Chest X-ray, PA view. Patient: 54 years old, sex F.
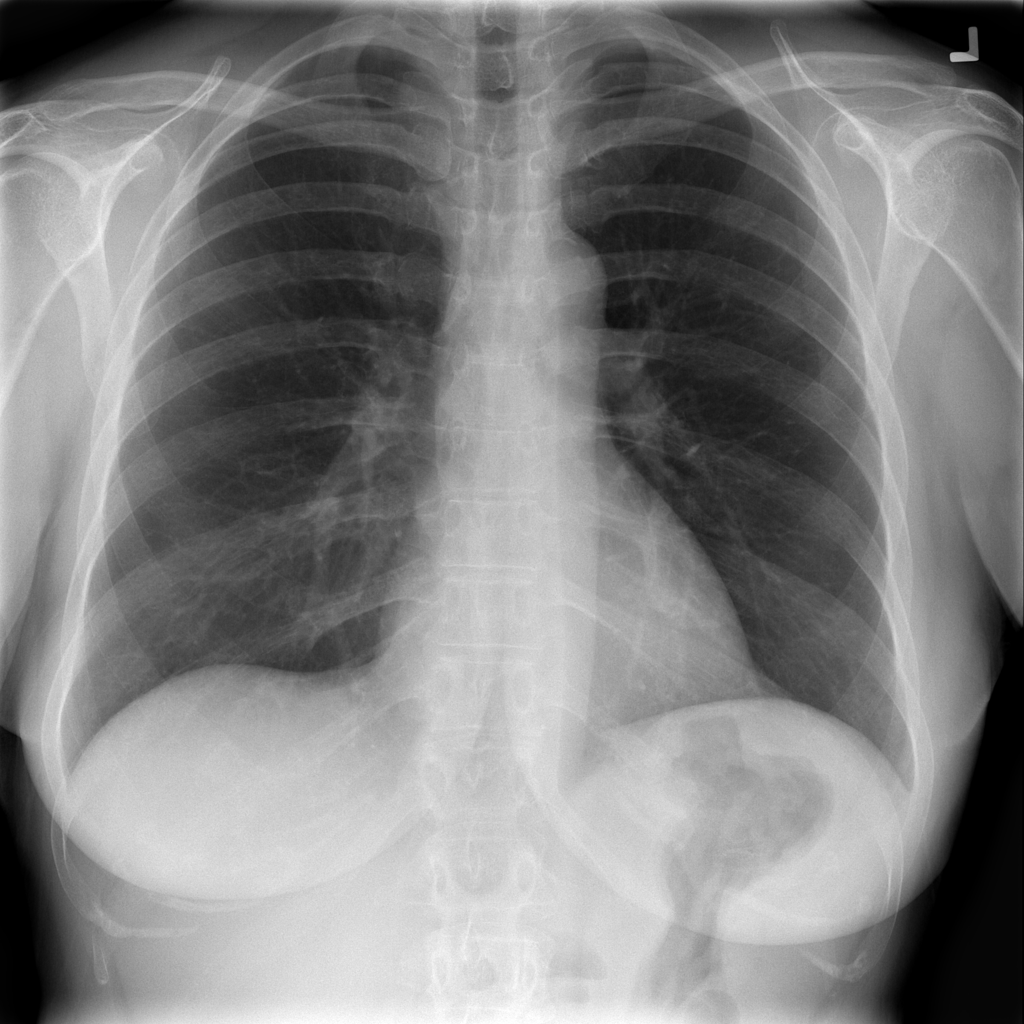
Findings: No Finding